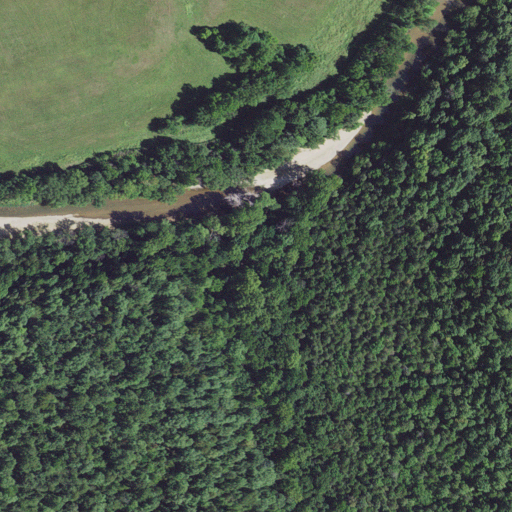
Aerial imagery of valley in Arkansas named Sugarcamp Hollow containing deciduous forest, pasture, mixed forest, and evergreen forest